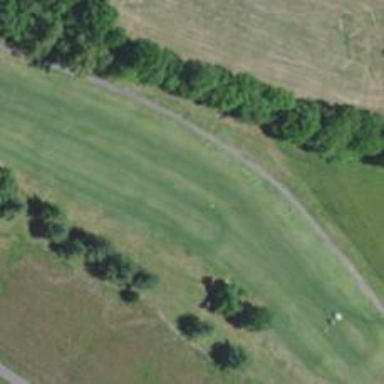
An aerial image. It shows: View of golf hole.